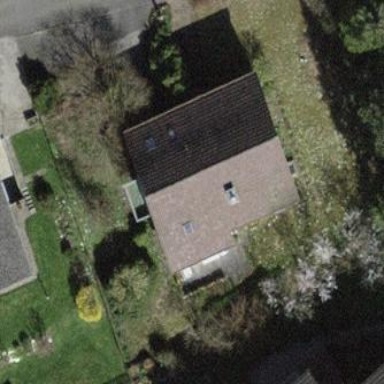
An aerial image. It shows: Building with tiled roof.